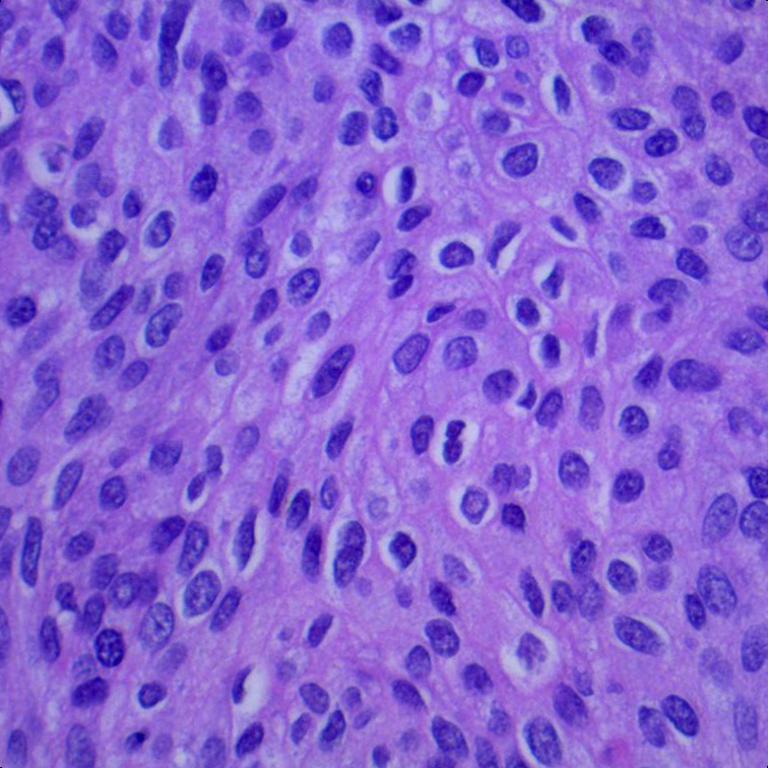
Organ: lung
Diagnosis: squamous carcinomas